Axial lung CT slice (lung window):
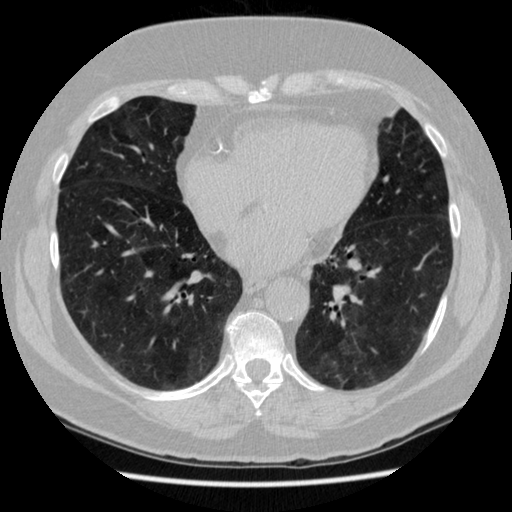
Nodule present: no